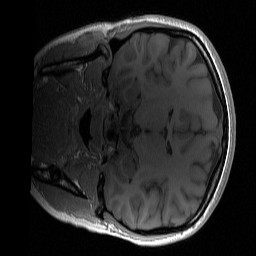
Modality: T1w
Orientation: coronal
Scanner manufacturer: siemens
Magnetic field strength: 3 T
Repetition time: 2 s
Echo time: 0.0022 s